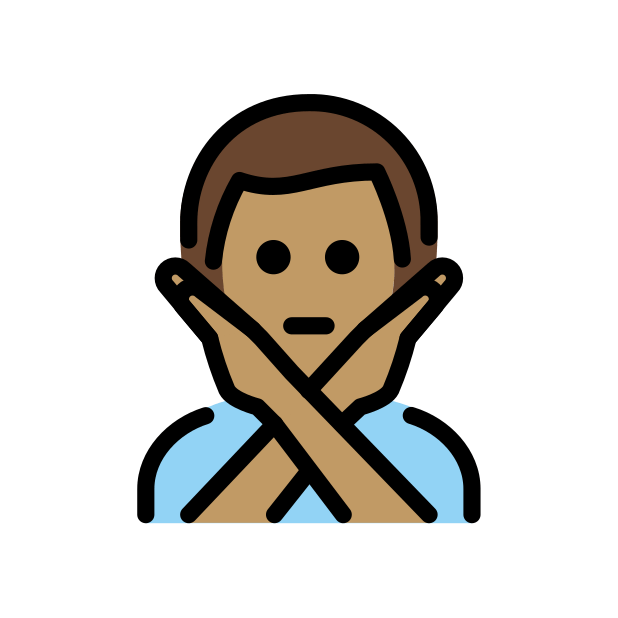
man gesturing NO: medium skin tone